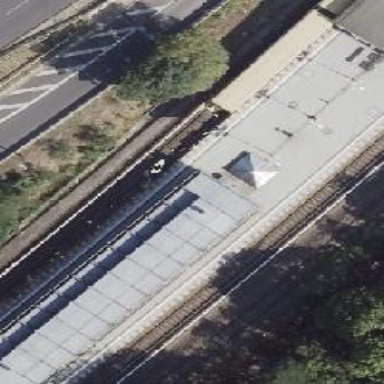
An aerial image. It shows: Light rail stop with public transport stop position along the railway.